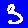
Digit: 3